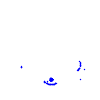
Particle: proton